Question: I am using this code <URL> for reading excel files with PHP.
It works great, but problem is when I open multiple tabs file with this code, it makes the page very large.
When I open a single tab file its work fine.
I need the tabs to look like excel as shows.

check above image. I need tabs like screenshot left image and right image, I open same file but don't have tabs actually that same file but the left original excel image show with tabs and right php script that i am sing not showing tabs..
I need any script which reads excel file the same as excel does and show all same as excel shows current script work fine but its not work with multiple tabs file the extention i am using is .xls
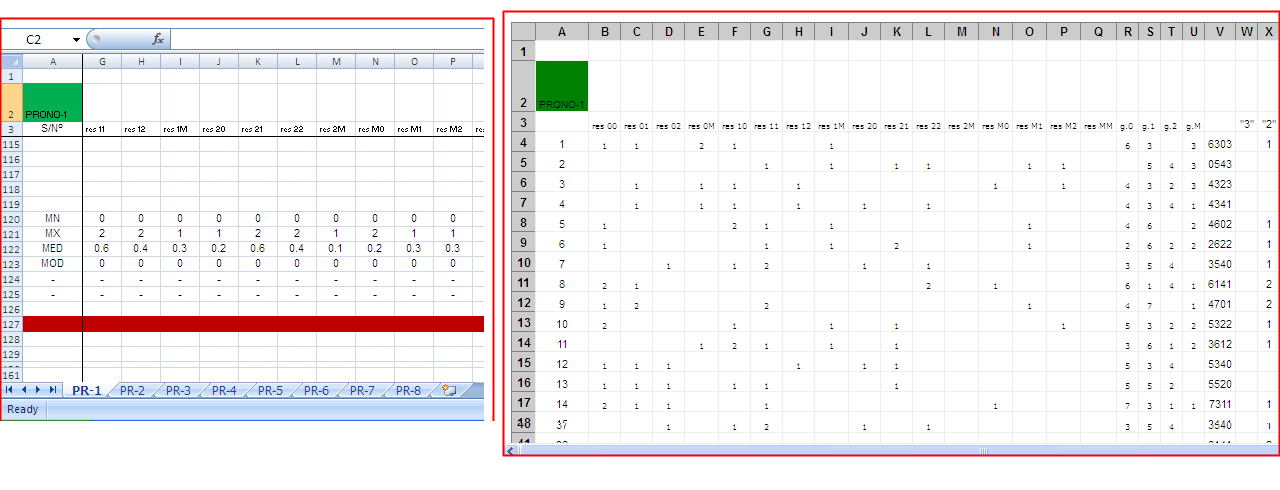
Answer: '''
require_once 'Classes/PHPExcel.php';
$objPHPExcel = PHPExcel_IOFactory::load("myExcelFile.xls");
$objWriter = PHPExcel_IOFactory::createWriter($objPHPExcel, 'HTML');
$objWriter->writeAllSheets();
$objWriter->save('php://output');
'''
You can play with the styling if you want the sheet list as tabs, and add a bit of js to hide/unhide the individual sheets by modifying PHPExcel/Writer/HTML.php